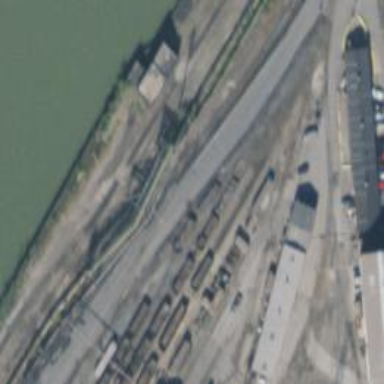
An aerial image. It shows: Rail spur service.